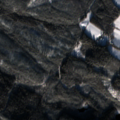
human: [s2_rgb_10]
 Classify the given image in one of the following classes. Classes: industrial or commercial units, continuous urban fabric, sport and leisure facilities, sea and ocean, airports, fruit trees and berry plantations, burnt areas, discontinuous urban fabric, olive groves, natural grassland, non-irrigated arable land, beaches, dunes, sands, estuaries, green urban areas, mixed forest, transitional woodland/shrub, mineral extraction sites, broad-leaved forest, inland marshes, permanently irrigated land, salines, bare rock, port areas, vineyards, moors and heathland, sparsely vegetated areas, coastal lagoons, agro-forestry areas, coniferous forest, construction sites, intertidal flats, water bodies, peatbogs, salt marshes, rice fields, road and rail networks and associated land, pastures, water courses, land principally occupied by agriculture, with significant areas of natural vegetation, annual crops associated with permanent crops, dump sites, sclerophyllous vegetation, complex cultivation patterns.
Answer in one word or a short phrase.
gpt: non-irrigated arable land, coniferous forest, mixed forest, transitional woodland/shrub, water bodies